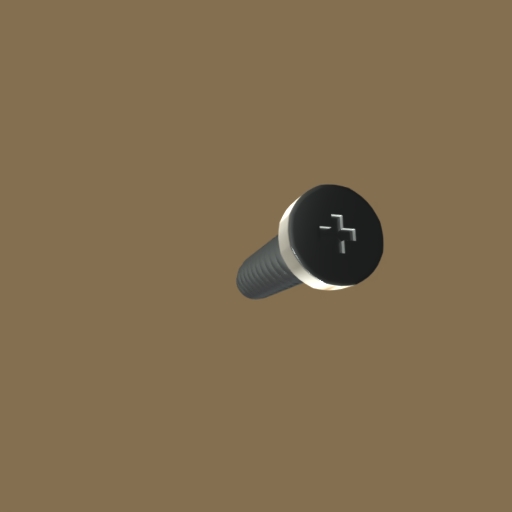
Label: screw